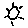
Label: sun